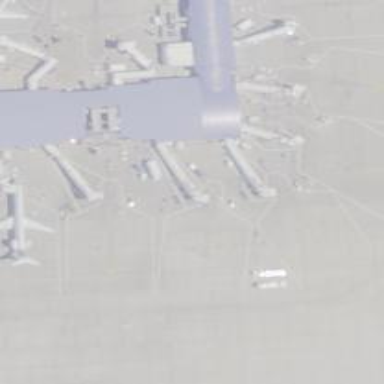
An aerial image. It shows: Airport gate.